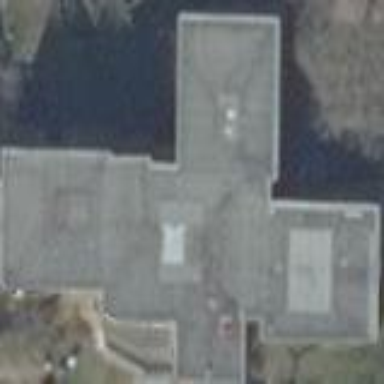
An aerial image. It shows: School building.